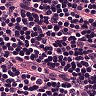
Metastatic tissue present: no